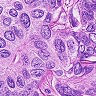
Metastatic tissue present: yes